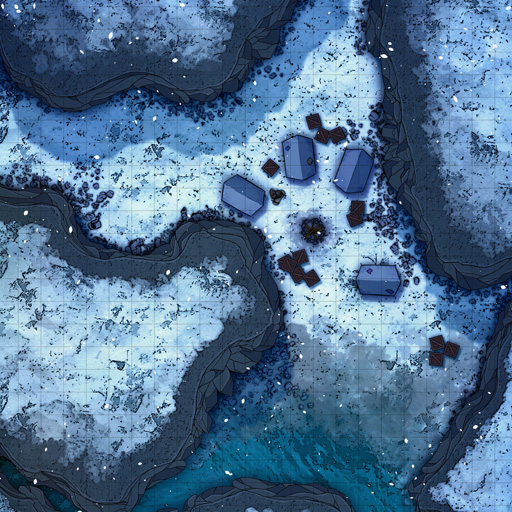
A D&D Grid Map ice cliffs with a camp crates (Snowy Camp Map)